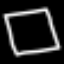
Label: square